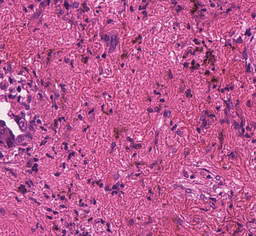
Tumor epithelial tissue: no
Tumor-associated stroma tissue: yes
Normal tissue: no